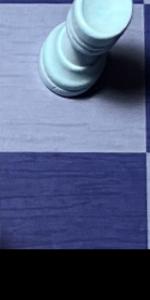
Label: Empty